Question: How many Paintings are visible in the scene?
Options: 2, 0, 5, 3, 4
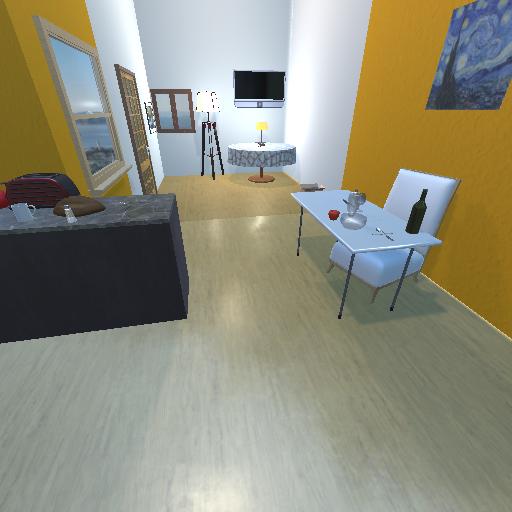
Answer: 2